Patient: sex F, age 76
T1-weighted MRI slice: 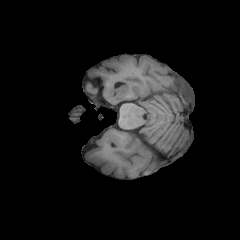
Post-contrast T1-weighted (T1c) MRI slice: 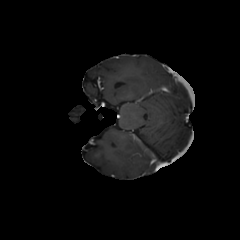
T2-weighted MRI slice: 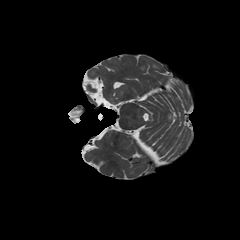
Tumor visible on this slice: no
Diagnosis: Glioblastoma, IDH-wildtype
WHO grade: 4